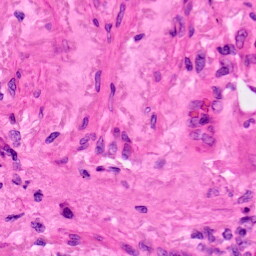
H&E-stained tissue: Lung